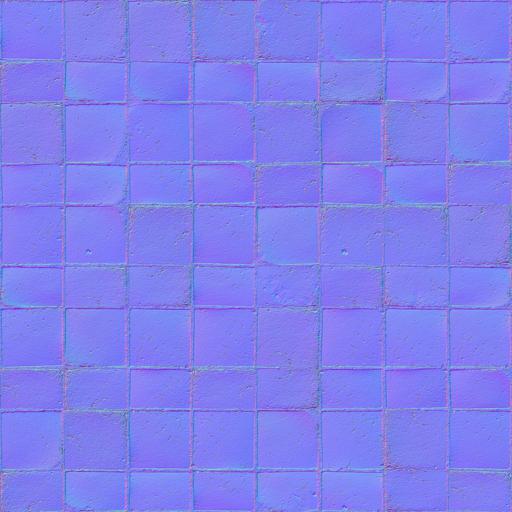
brown dirt dirty tiled tiles yellow